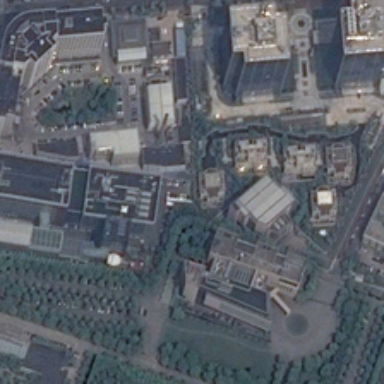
A commercial area has many buildings and green trees .